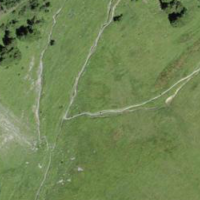
EUNIS habitat code: 23
Species observed at this site:
Hieracium villosum
Anthus spinoletta